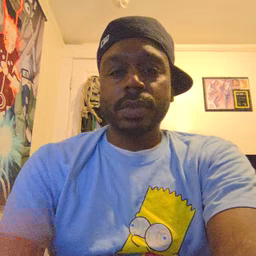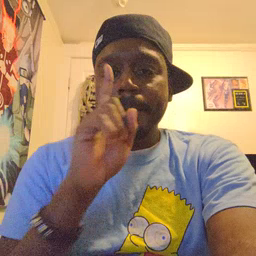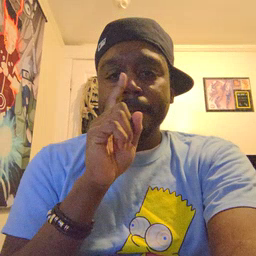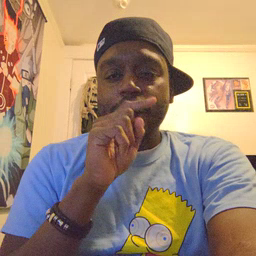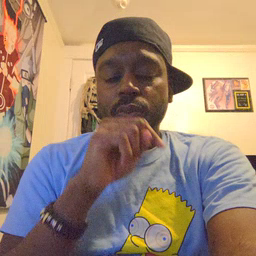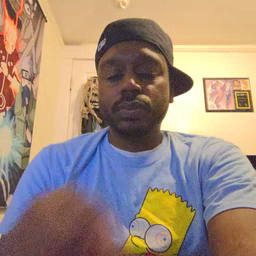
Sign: mouse